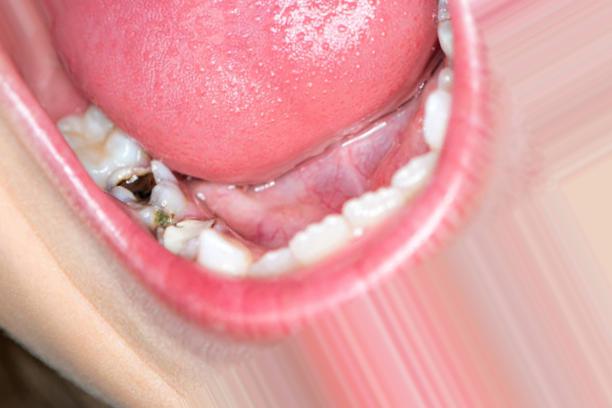
Condition: Caries